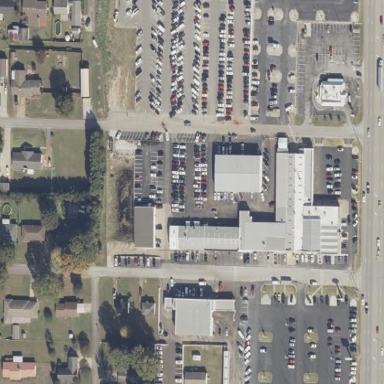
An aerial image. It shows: Building housing car shop.